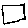
Label: square